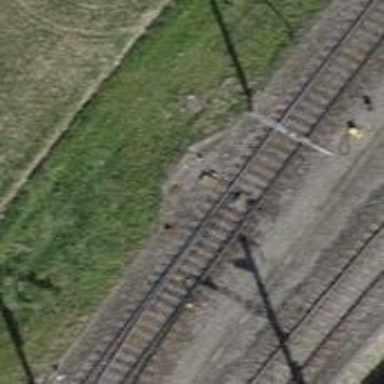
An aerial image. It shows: Railway switch.